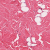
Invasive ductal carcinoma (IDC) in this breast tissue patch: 0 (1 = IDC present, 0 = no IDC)